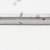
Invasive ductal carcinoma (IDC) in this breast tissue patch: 0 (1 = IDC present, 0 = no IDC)